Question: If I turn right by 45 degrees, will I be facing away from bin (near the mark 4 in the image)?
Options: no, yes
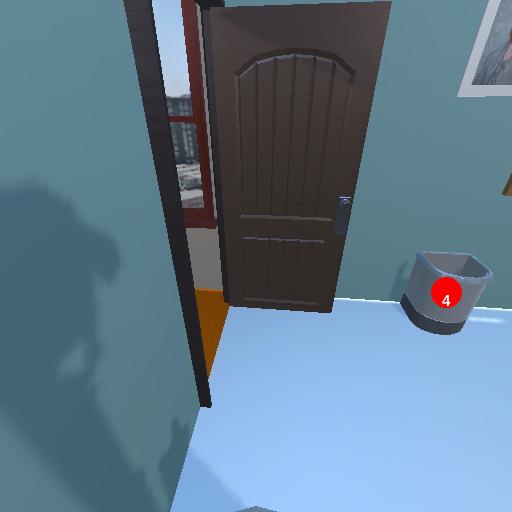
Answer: no